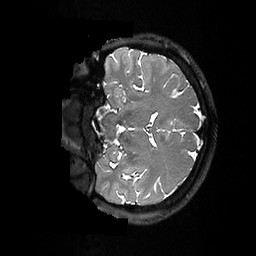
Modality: T2w
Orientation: coronal
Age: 39
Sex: female
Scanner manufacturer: ge
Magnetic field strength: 3 T
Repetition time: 3.202 s
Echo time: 0.05862 s